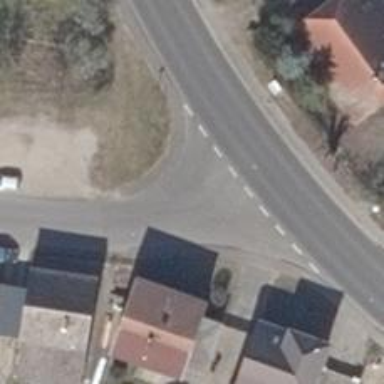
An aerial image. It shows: Road with "give way" sign.